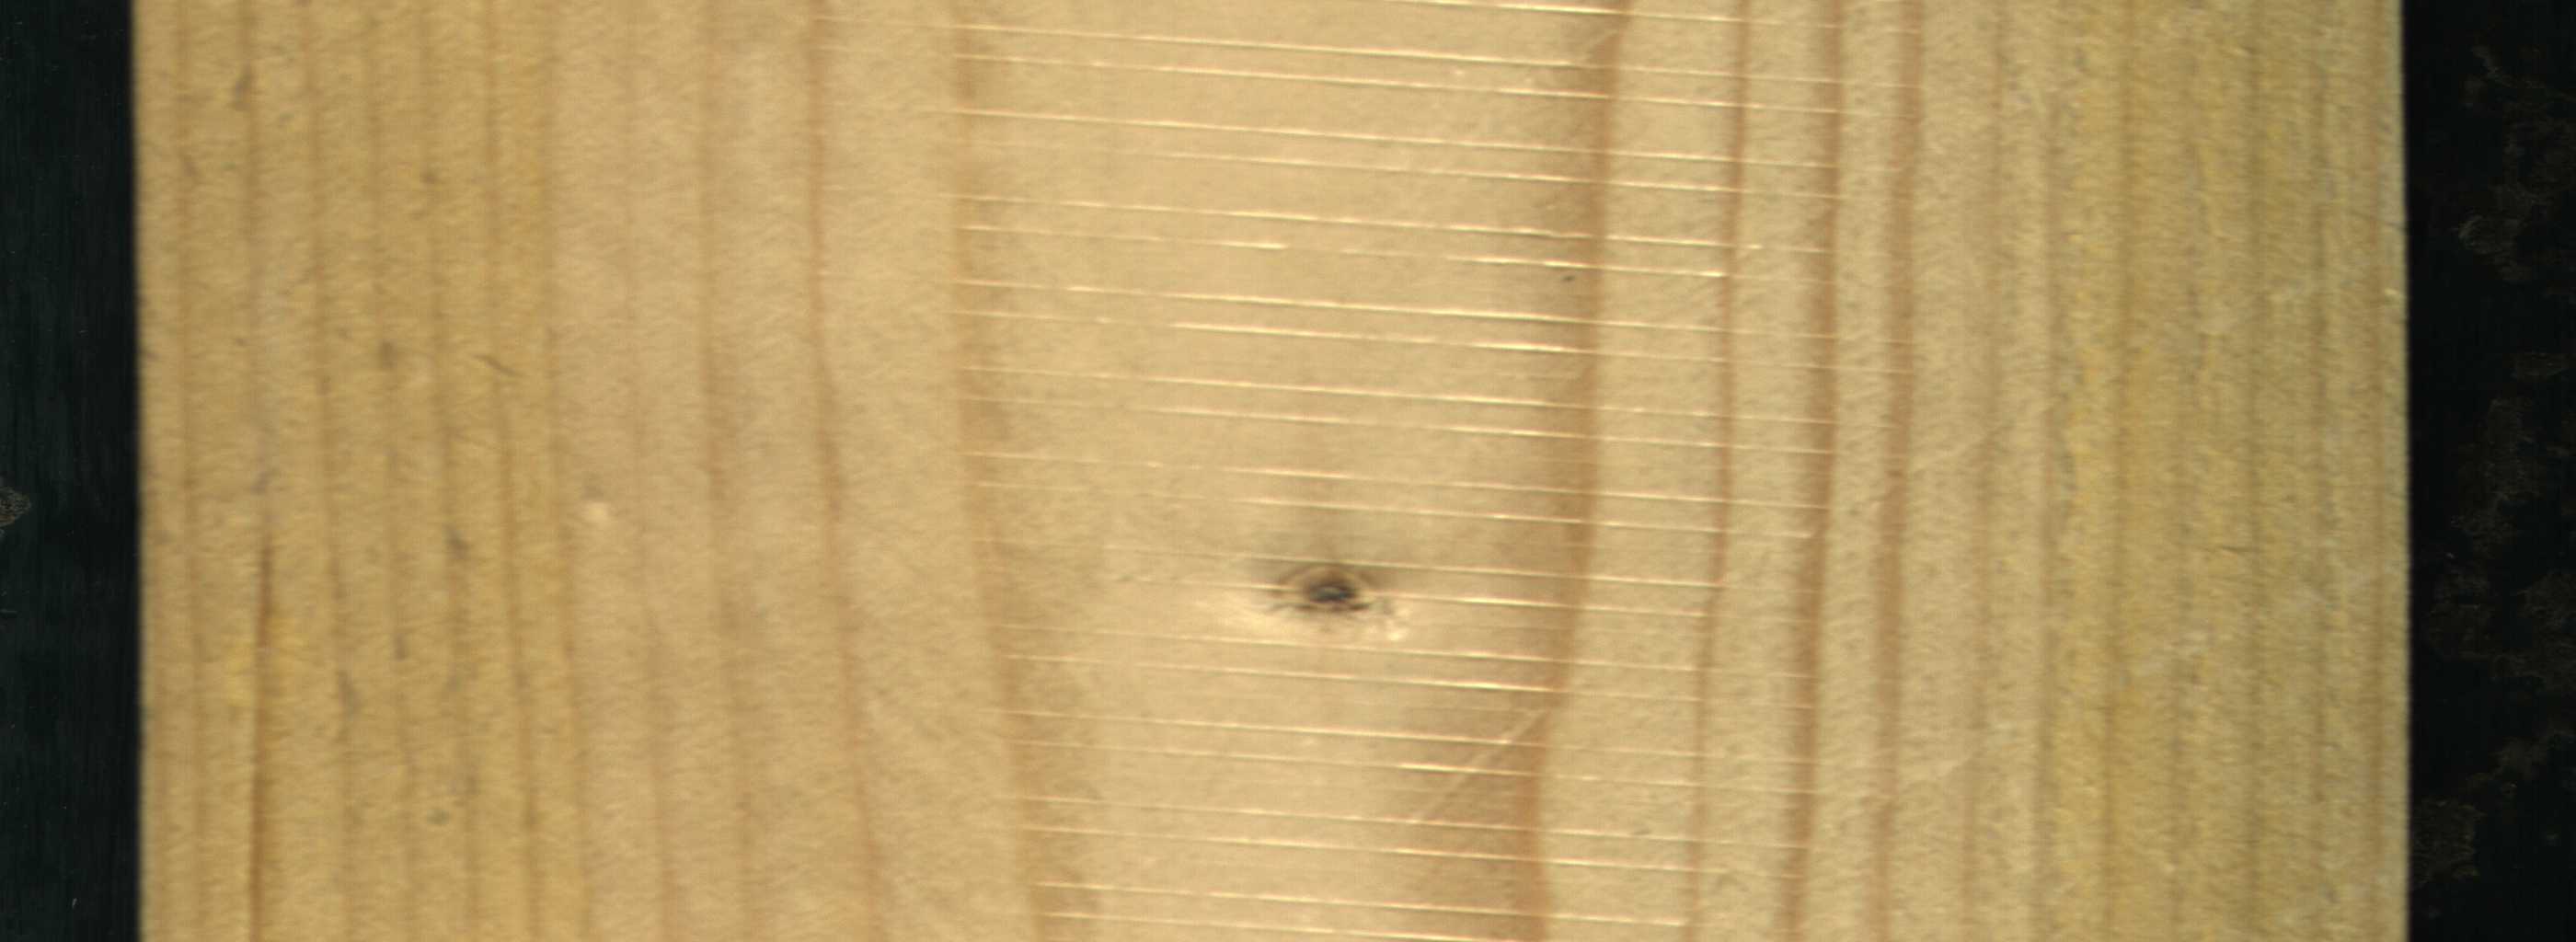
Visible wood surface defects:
Live_Knot